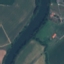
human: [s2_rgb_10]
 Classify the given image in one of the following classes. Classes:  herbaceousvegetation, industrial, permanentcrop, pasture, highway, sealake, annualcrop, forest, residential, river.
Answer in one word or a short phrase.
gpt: River